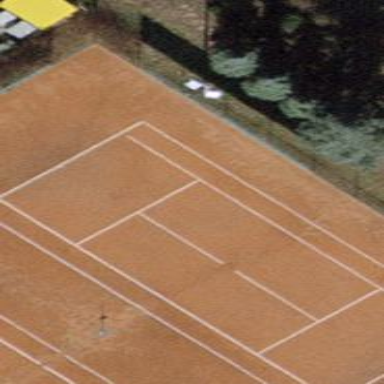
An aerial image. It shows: Clay tennis court on pitch.